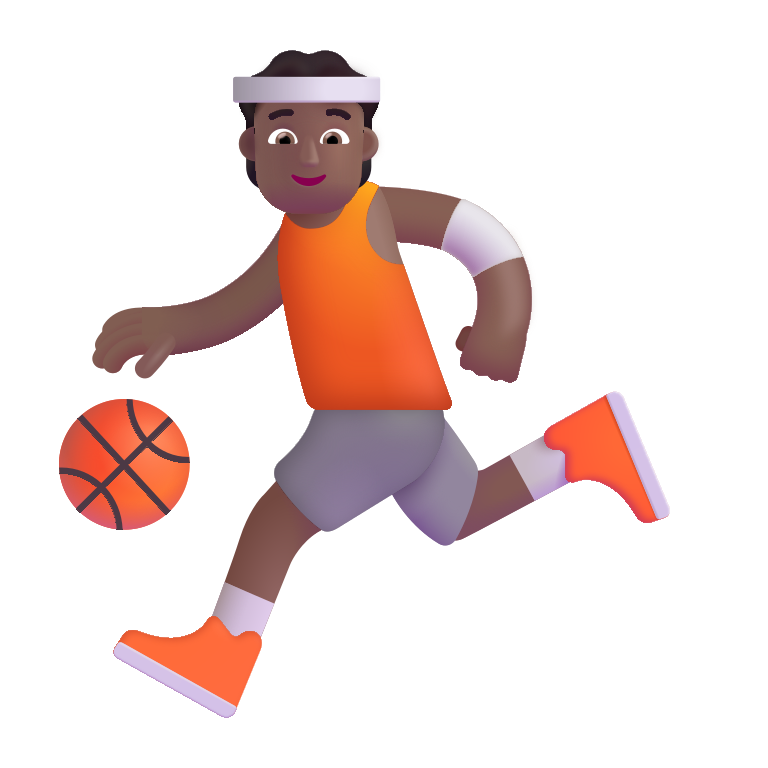
person bouncing ball color  dark